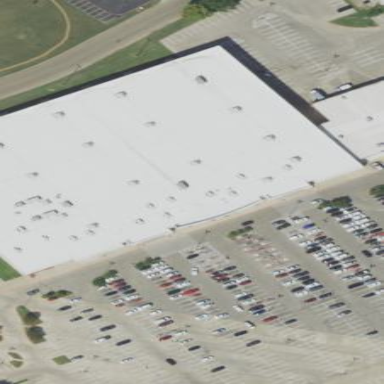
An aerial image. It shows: Retail building.